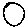
Label: moon